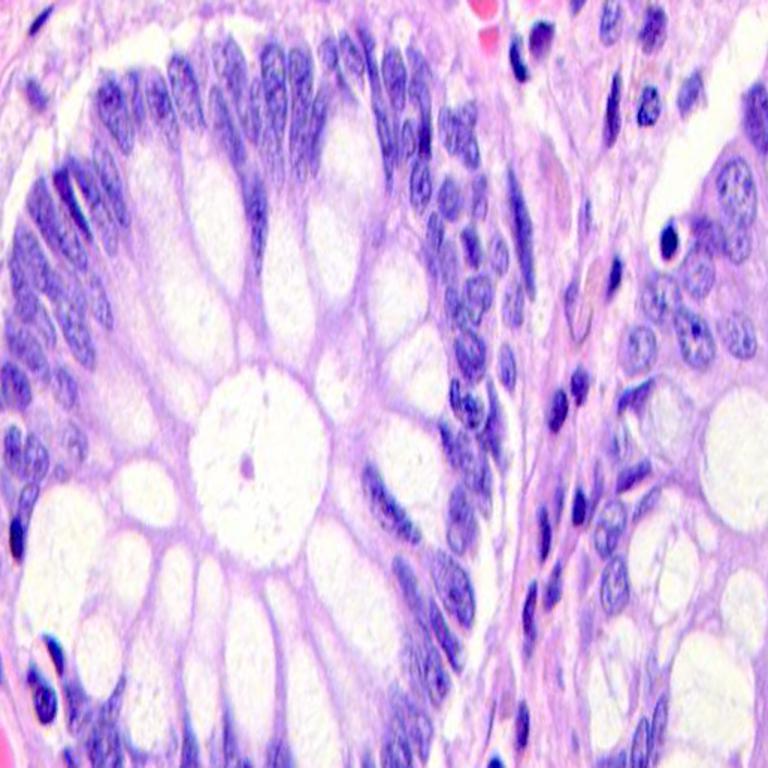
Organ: colon
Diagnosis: benign